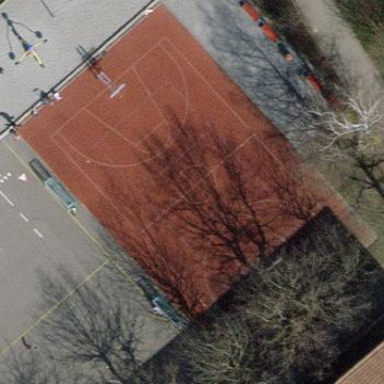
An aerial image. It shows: Multi-sport pitch for leisure and various sports activities.